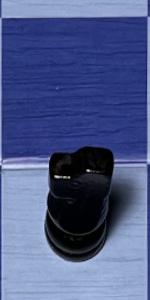
Label: Knight_Black